Question: I'm working on software everything work perfectly, but when I print its record from multiple table is show duplicate entry for each row
I have no idea why this thing happened.
Here is my Query which gets data from table and display using 'PHP'
'''
Select item_id,item_name,rci.item_shape,
remaing_quantity,rci.child_date from rads_childrenitem rci ,
add_itemchildren aic where aic.id = rci.item_id group by
rci.id,item_name,rci.item_shape, remaing_quantity order by rci.id desc
'''
Image attached for better understanding.

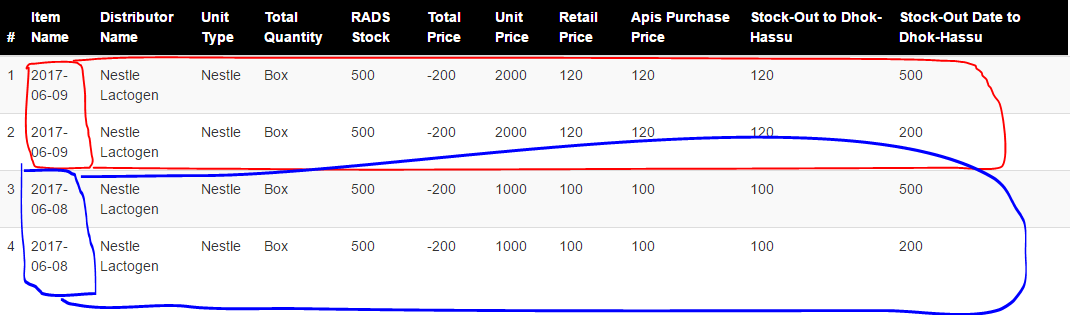
Answer: You can update your SQL to using JOIN rather than using multiple tables in the FROM clause. Also the group by MAY be wrong (can't test it without using your data), but in any case, try this...
'''
Select item_id,item_name,rci.item_shape,
remaing_quantity,rci.child_date
from rads_childrenitem rci
join add_itemchildren aic on aic.id = rci.item_id
group by item_id, item_name,rci.item_shape, remaing_quantity
order by rci.id desc
'''
Note that I've changed the group from rci.id to item_id.
Also the field child_date should either be in your group by or something like MAX() or MIN(). You may also want to change the order by to item_id.